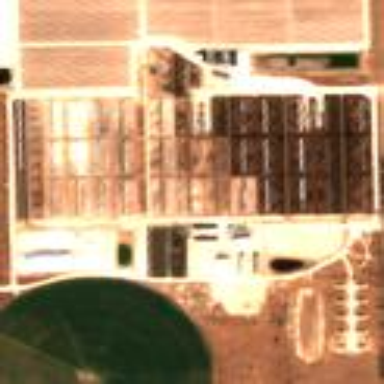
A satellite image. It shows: Feedlot within farmyard.